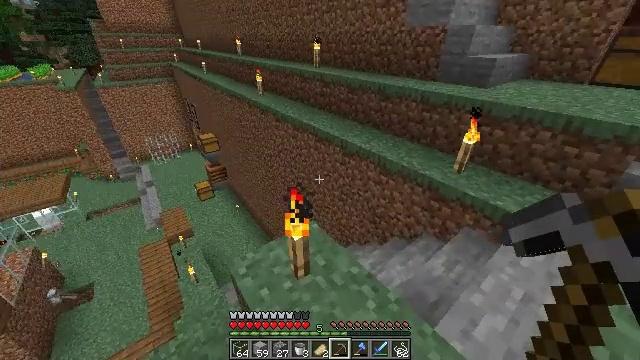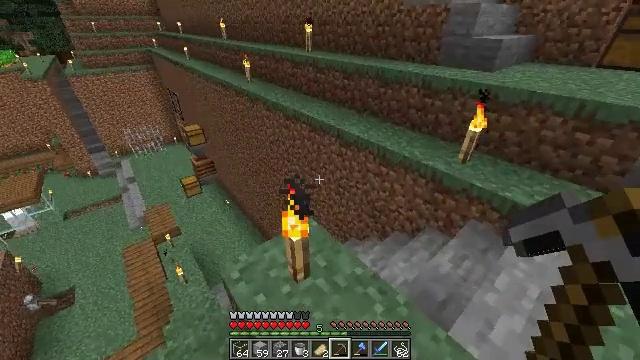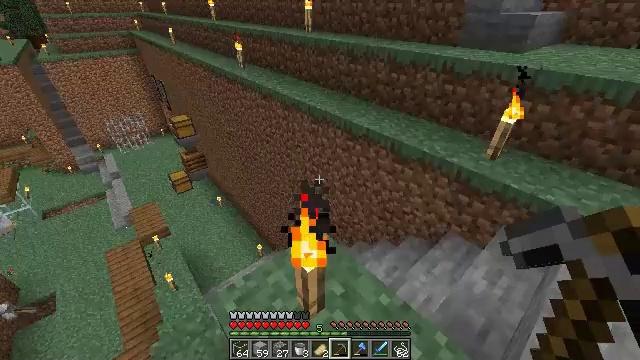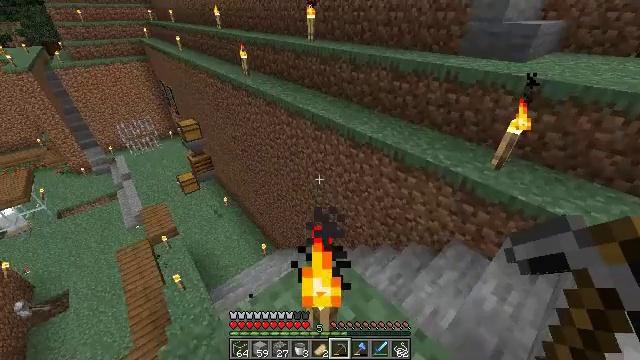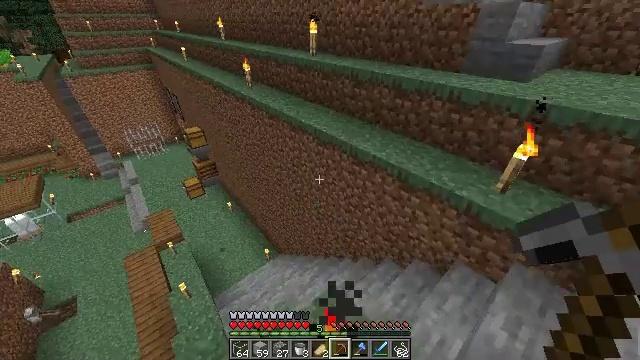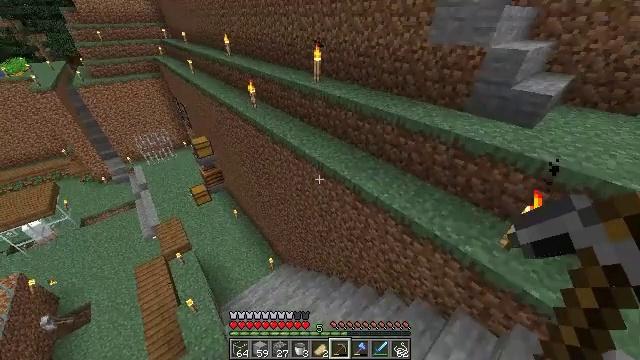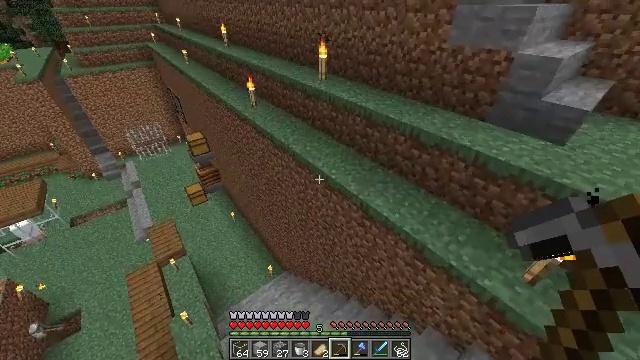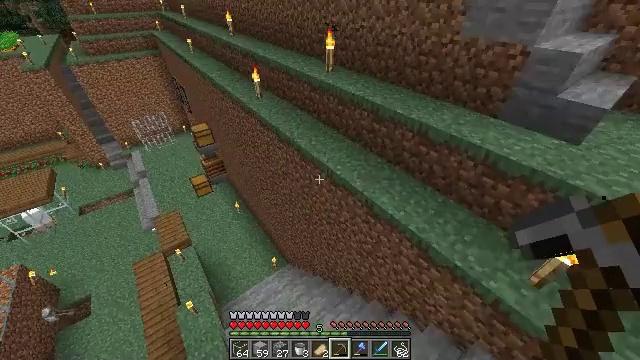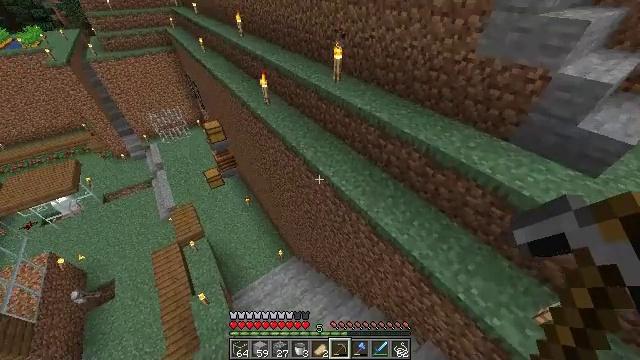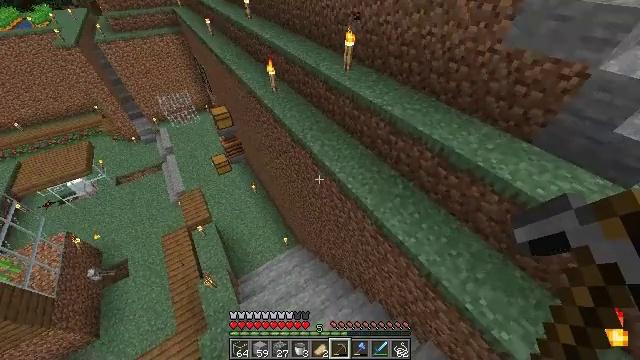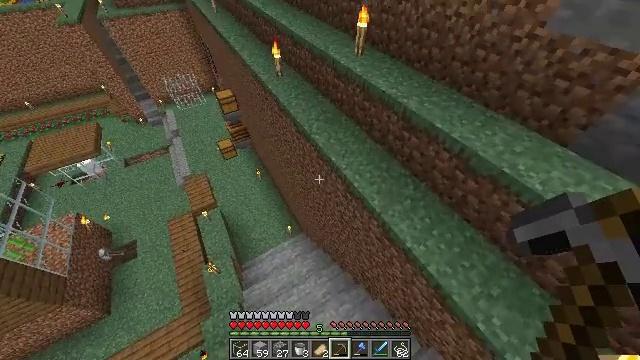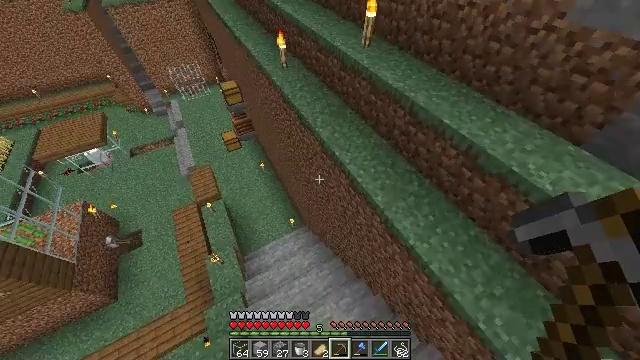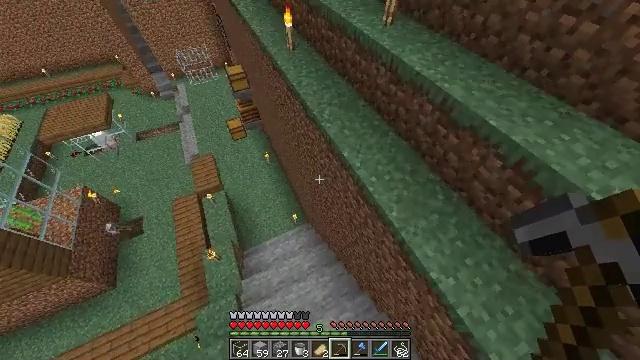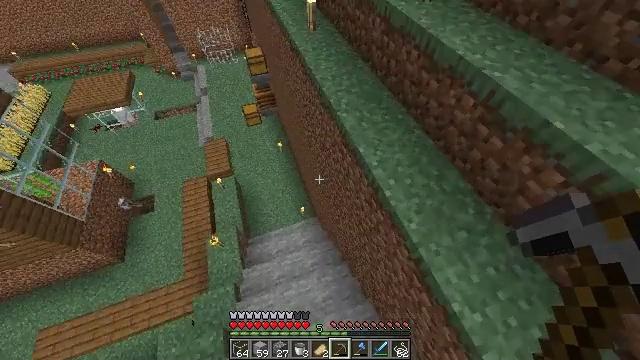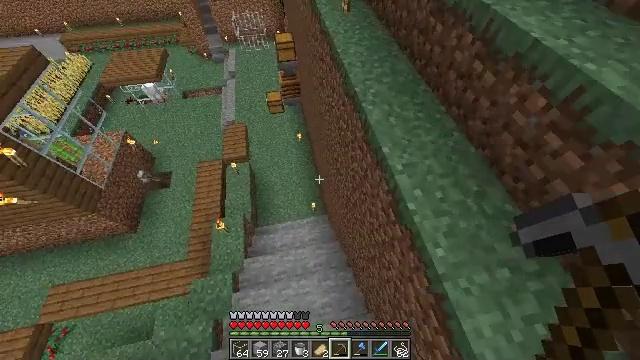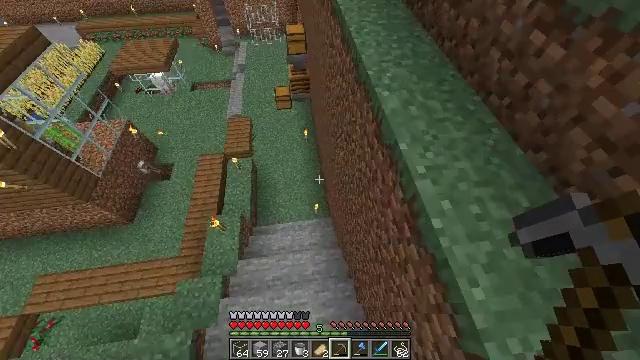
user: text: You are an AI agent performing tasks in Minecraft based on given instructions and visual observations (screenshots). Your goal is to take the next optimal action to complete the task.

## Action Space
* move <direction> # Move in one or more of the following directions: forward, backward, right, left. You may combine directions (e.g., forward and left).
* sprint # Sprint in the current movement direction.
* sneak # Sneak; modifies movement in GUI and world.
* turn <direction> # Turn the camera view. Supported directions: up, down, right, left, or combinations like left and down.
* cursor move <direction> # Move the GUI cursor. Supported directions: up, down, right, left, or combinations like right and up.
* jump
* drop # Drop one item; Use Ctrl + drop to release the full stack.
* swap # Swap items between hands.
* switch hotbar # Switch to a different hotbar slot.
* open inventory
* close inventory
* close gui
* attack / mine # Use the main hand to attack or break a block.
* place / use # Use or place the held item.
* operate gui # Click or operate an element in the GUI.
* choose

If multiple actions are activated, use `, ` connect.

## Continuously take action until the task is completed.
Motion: motion action
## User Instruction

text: Open the crafting table and make an observer.
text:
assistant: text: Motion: move forward, turn right and down, jump
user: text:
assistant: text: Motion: move forward, turn down, jump
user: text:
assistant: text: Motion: move forward, jump
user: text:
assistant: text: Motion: move forward, jump
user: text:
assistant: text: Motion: move forward, sprint, turn down, jump
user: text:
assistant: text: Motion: move forward, sprint, turn left and down, jump
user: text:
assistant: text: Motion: move forward, sprint, turn left and down, jump
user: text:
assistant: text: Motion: move forward, sprint, turn left and down, jump
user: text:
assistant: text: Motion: move forward, turn left and down, jump
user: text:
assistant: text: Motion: move forward, turn left and down, jump
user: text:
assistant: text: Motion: move forward, turn left and down, jump
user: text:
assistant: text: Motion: move forward, turn left and down, jump
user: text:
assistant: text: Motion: move forward, turn left and down, jump
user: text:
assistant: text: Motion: move forward, turn left and down
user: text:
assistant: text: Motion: move forward, turn left
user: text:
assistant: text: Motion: move forward, sprint, turn left
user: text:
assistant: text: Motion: move forward, sprint, turn left and up
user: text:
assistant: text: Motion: move forward, sprint, turn left and up
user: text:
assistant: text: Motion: move forward, sprint, turn left and up
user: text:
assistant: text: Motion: move forward, sprint, turn left and up
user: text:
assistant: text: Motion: move forward, turn left and up
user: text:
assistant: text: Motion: move forward, turn left and up
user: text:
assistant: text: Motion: move forward, turn up
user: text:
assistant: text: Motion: move forward
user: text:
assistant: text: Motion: move forward, sprint
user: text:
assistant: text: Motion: move forward, sprint
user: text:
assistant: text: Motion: move forward, sprint, turn up
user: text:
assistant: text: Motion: move forward, sprint, turn right and up
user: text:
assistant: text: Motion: move forward, sprint, turn right and up
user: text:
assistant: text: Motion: move forward, turn right and up